Question: Each time I run a query, the columns' widths in the result grid in MySQL Workbench are reset:

Is there any way to prevent this? According to the <URL>, this issue was fixed 3.5 years ago.
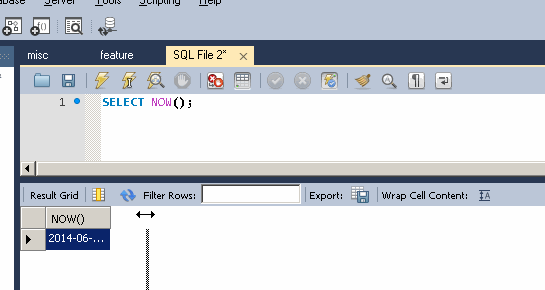
Answer: Thankfuly, this annoying bug was fixed in Workbench version 6.2+. I tested it with freshly downloaded v6.2.3.12312, 64-bit.
A heads up if you're using non-installer version (i.e. zip): there is a new dependency which, if missing, causes it to break upon startup: Visual C++ Redistributable. Thankfully, installer version checks for this and lets you download it first.
If you're not using the installer, here's the direct link to Microsoft site: <URL>.